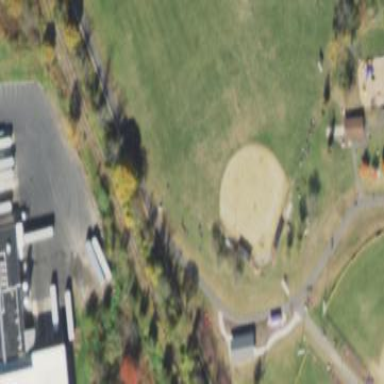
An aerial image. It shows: Softball pitch for leisure and sport activities.